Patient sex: M
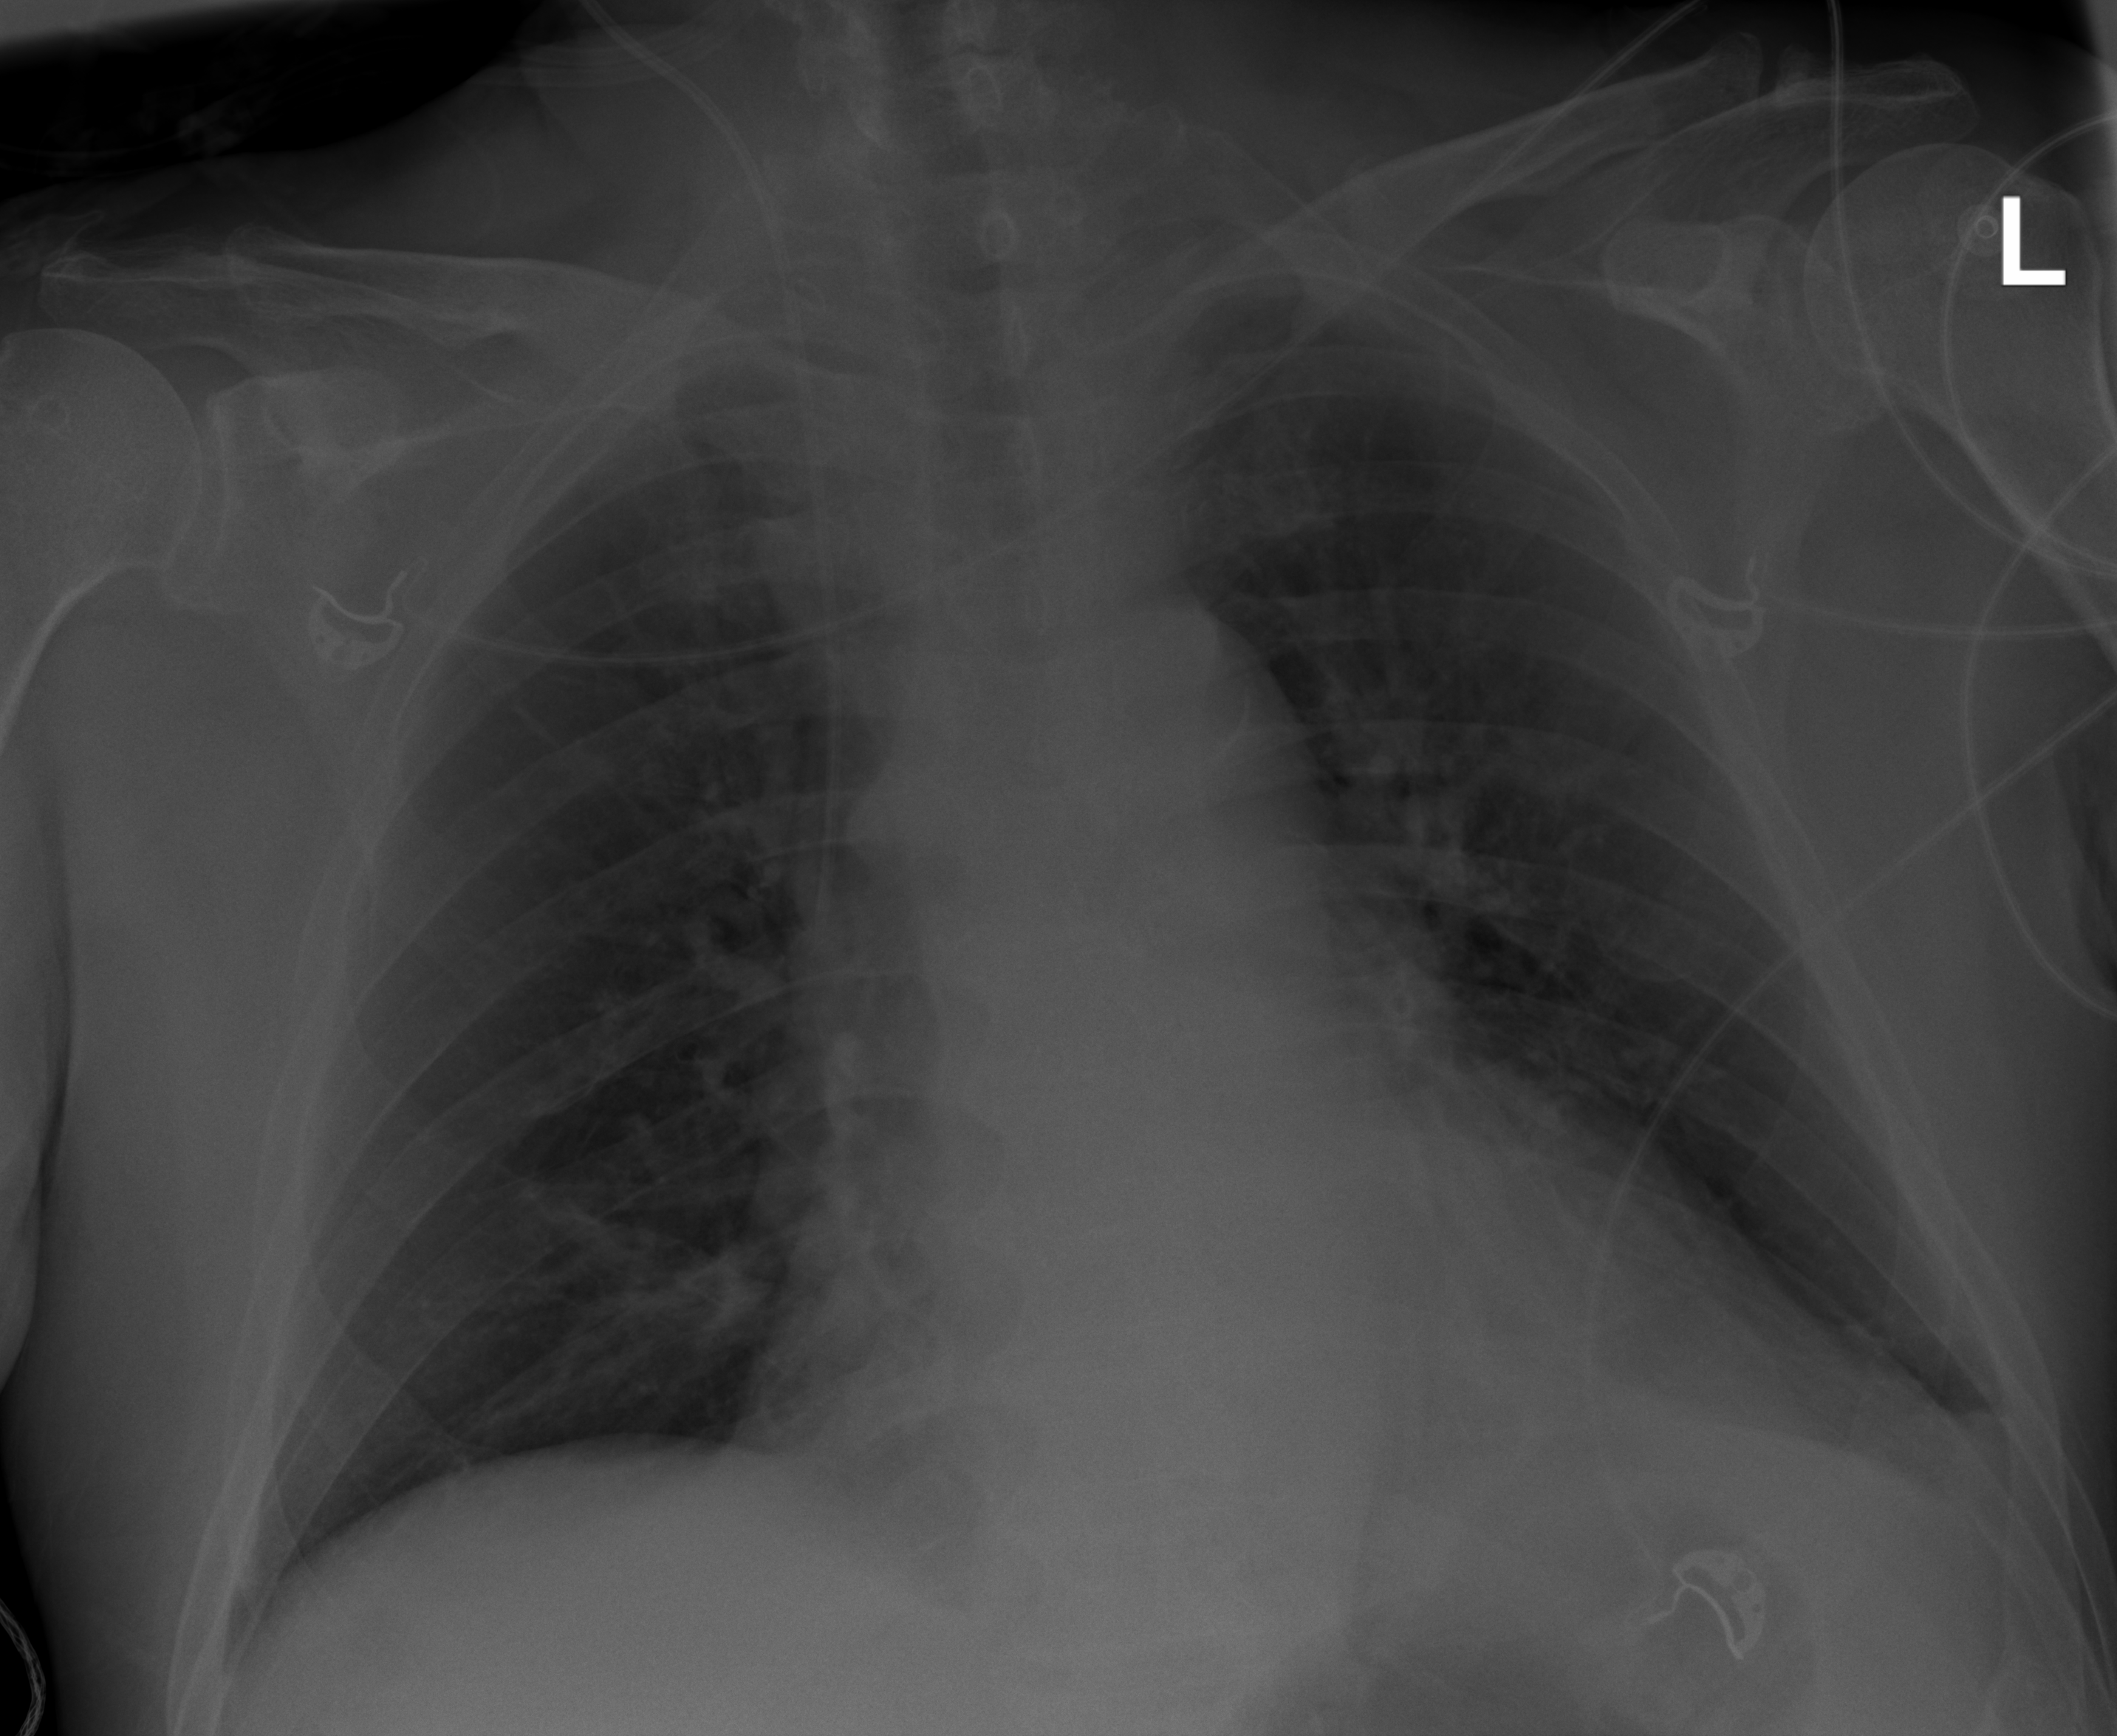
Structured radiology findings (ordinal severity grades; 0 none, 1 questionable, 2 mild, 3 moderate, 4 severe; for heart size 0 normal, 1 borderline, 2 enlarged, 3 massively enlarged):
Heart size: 2
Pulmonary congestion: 2
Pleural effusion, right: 0
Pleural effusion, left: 2
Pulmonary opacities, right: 1
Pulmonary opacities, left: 1
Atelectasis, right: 2
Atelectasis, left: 2